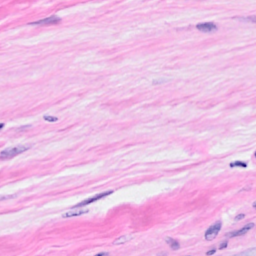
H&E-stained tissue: Breast